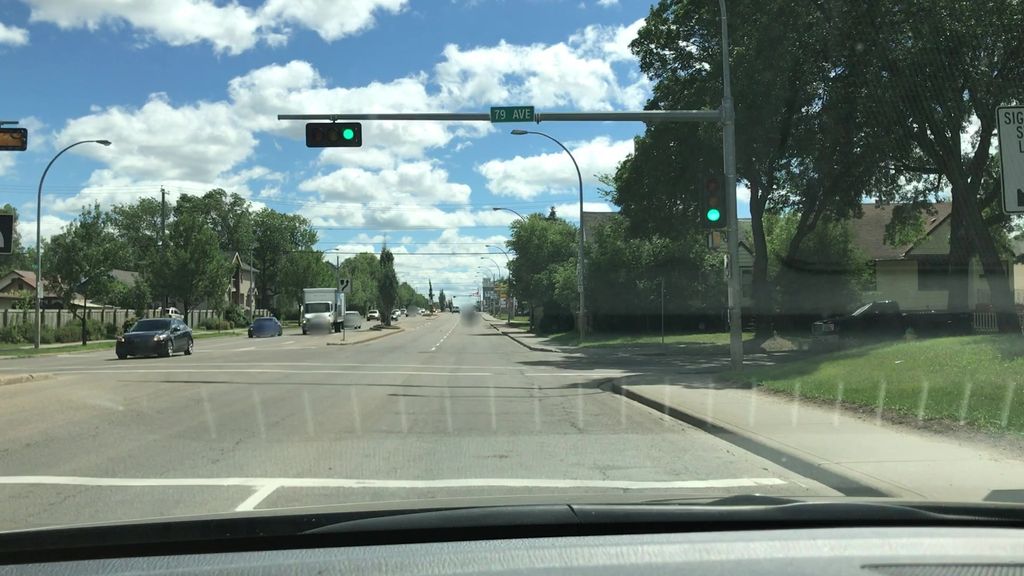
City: edmonton